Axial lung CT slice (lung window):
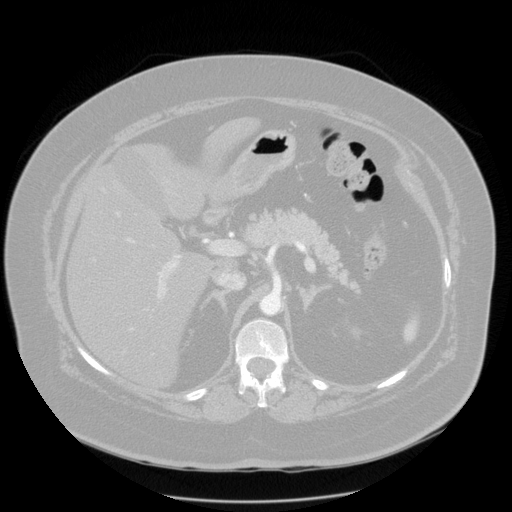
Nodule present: no